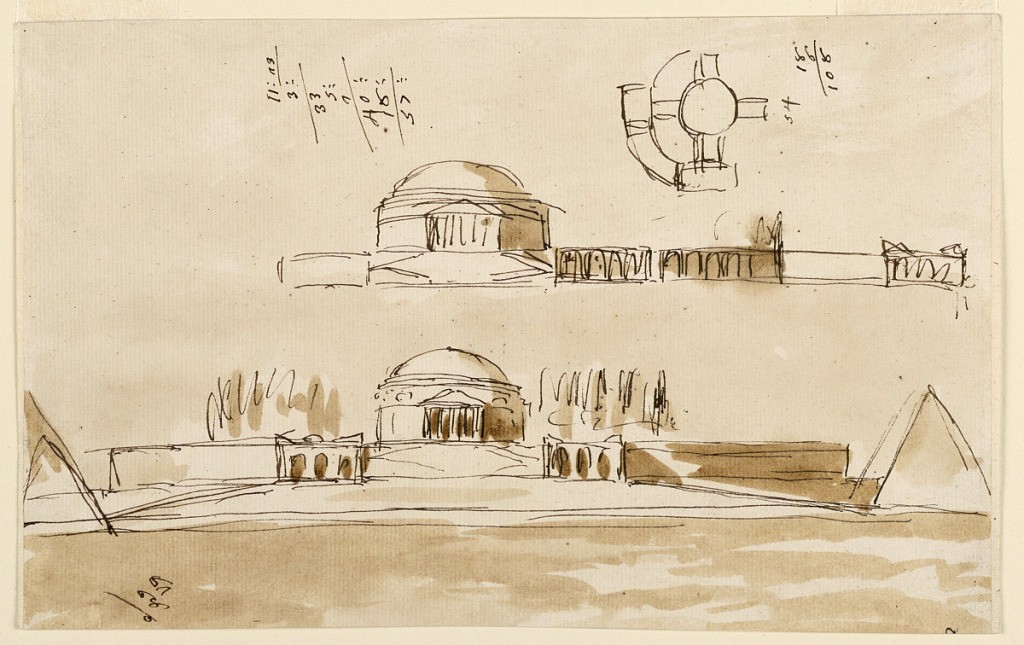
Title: Sketches for a Mausoleum
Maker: Giuseppe Barberi, Italian, 1746–1809
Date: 1795
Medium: Pen and brown ink, brush and brown wash, graphite on lined off-white laid paper
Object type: Drawing
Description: Top: a part of the plan of the central building. It is circular and has four porticos which are connected by galleries. It stands upon an ovoidal platform which is supported laterally by colonnades. Center: the elevation of the right part. Bottom: an elevation. The elevation is flanked by groups of trees. Porticos flank the staircases. The remaining parts of the wall of the platform are decorated with moldings. The upper platform stands upon a lower one, having pyramids at the corners. Accounts written vertically. A figure is the the right bottom corner.